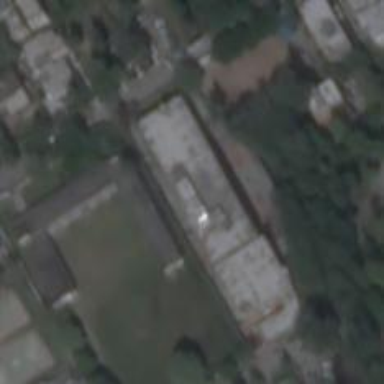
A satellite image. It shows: School.